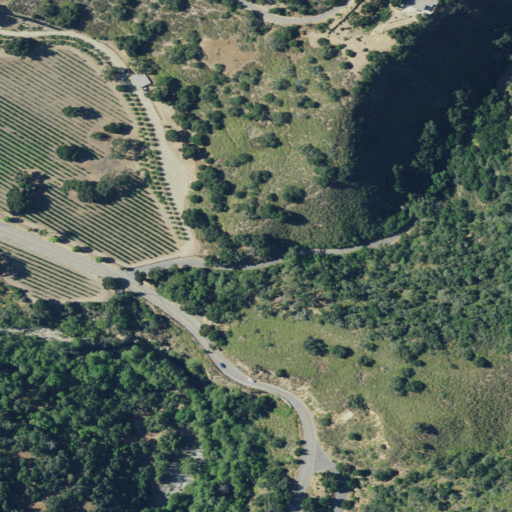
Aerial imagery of valley in California named Klondike Canyon containing shrub, evergreen forest, open development, cultivated crops, low intensity development, mixed forest, and herbaceous wetlands